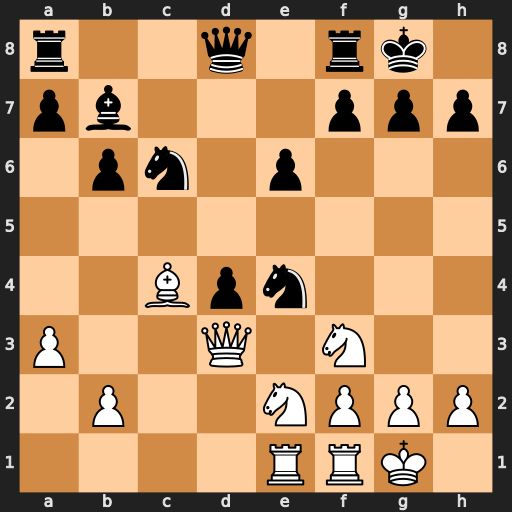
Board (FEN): r2q1rk1/pb3ppp/1pn1p3/8/2Bpn3/P2Q1N2/1P2NPPP/4RRK1
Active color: w
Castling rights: -
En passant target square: -
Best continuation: Qxe4 Na5 Qd3 Nxc4 Qxc4 Bxf3 gxf3